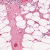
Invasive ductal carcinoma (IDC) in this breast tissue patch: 0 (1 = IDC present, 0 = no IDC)